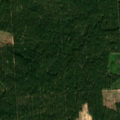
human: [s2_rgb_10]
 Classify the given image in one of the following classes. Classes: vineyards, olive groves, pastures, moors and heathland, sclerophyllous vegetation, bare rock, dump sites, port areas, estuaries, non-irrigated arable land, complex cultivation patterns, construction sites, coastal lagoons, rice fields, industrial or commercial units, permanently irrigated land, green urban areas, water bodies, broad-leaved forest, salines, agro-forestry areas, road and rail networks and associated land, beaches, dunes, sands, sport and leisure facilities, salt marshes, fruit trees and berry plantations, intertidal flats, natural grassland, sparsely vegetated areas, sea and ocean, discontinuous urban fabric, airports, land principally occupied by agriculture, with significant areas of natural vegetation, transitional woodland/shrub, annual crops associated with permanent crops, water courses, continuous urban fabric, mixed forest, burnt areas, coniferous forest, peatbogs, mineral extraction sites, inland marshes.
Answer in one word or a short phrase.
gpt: coniferous forest